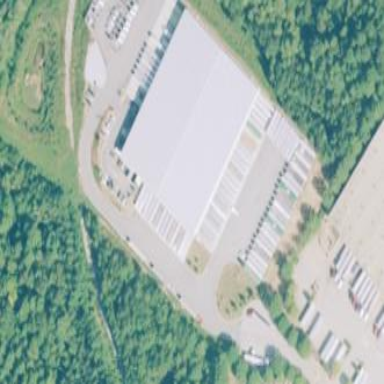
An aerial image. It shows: Warehouse building.